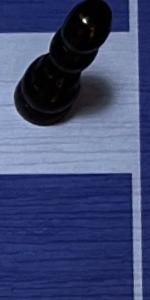
Label: Empty